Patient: sex M, age 29
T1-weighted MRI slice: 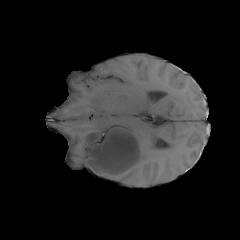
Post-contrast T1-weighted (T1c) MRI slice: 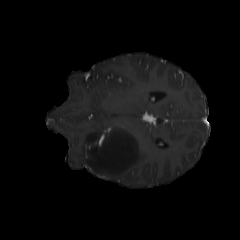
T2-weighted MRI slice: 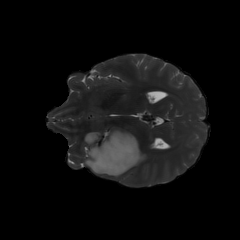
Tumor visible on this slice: yes
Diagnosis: Astrocytoma, IDH-mutant
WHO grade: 4